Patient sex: M
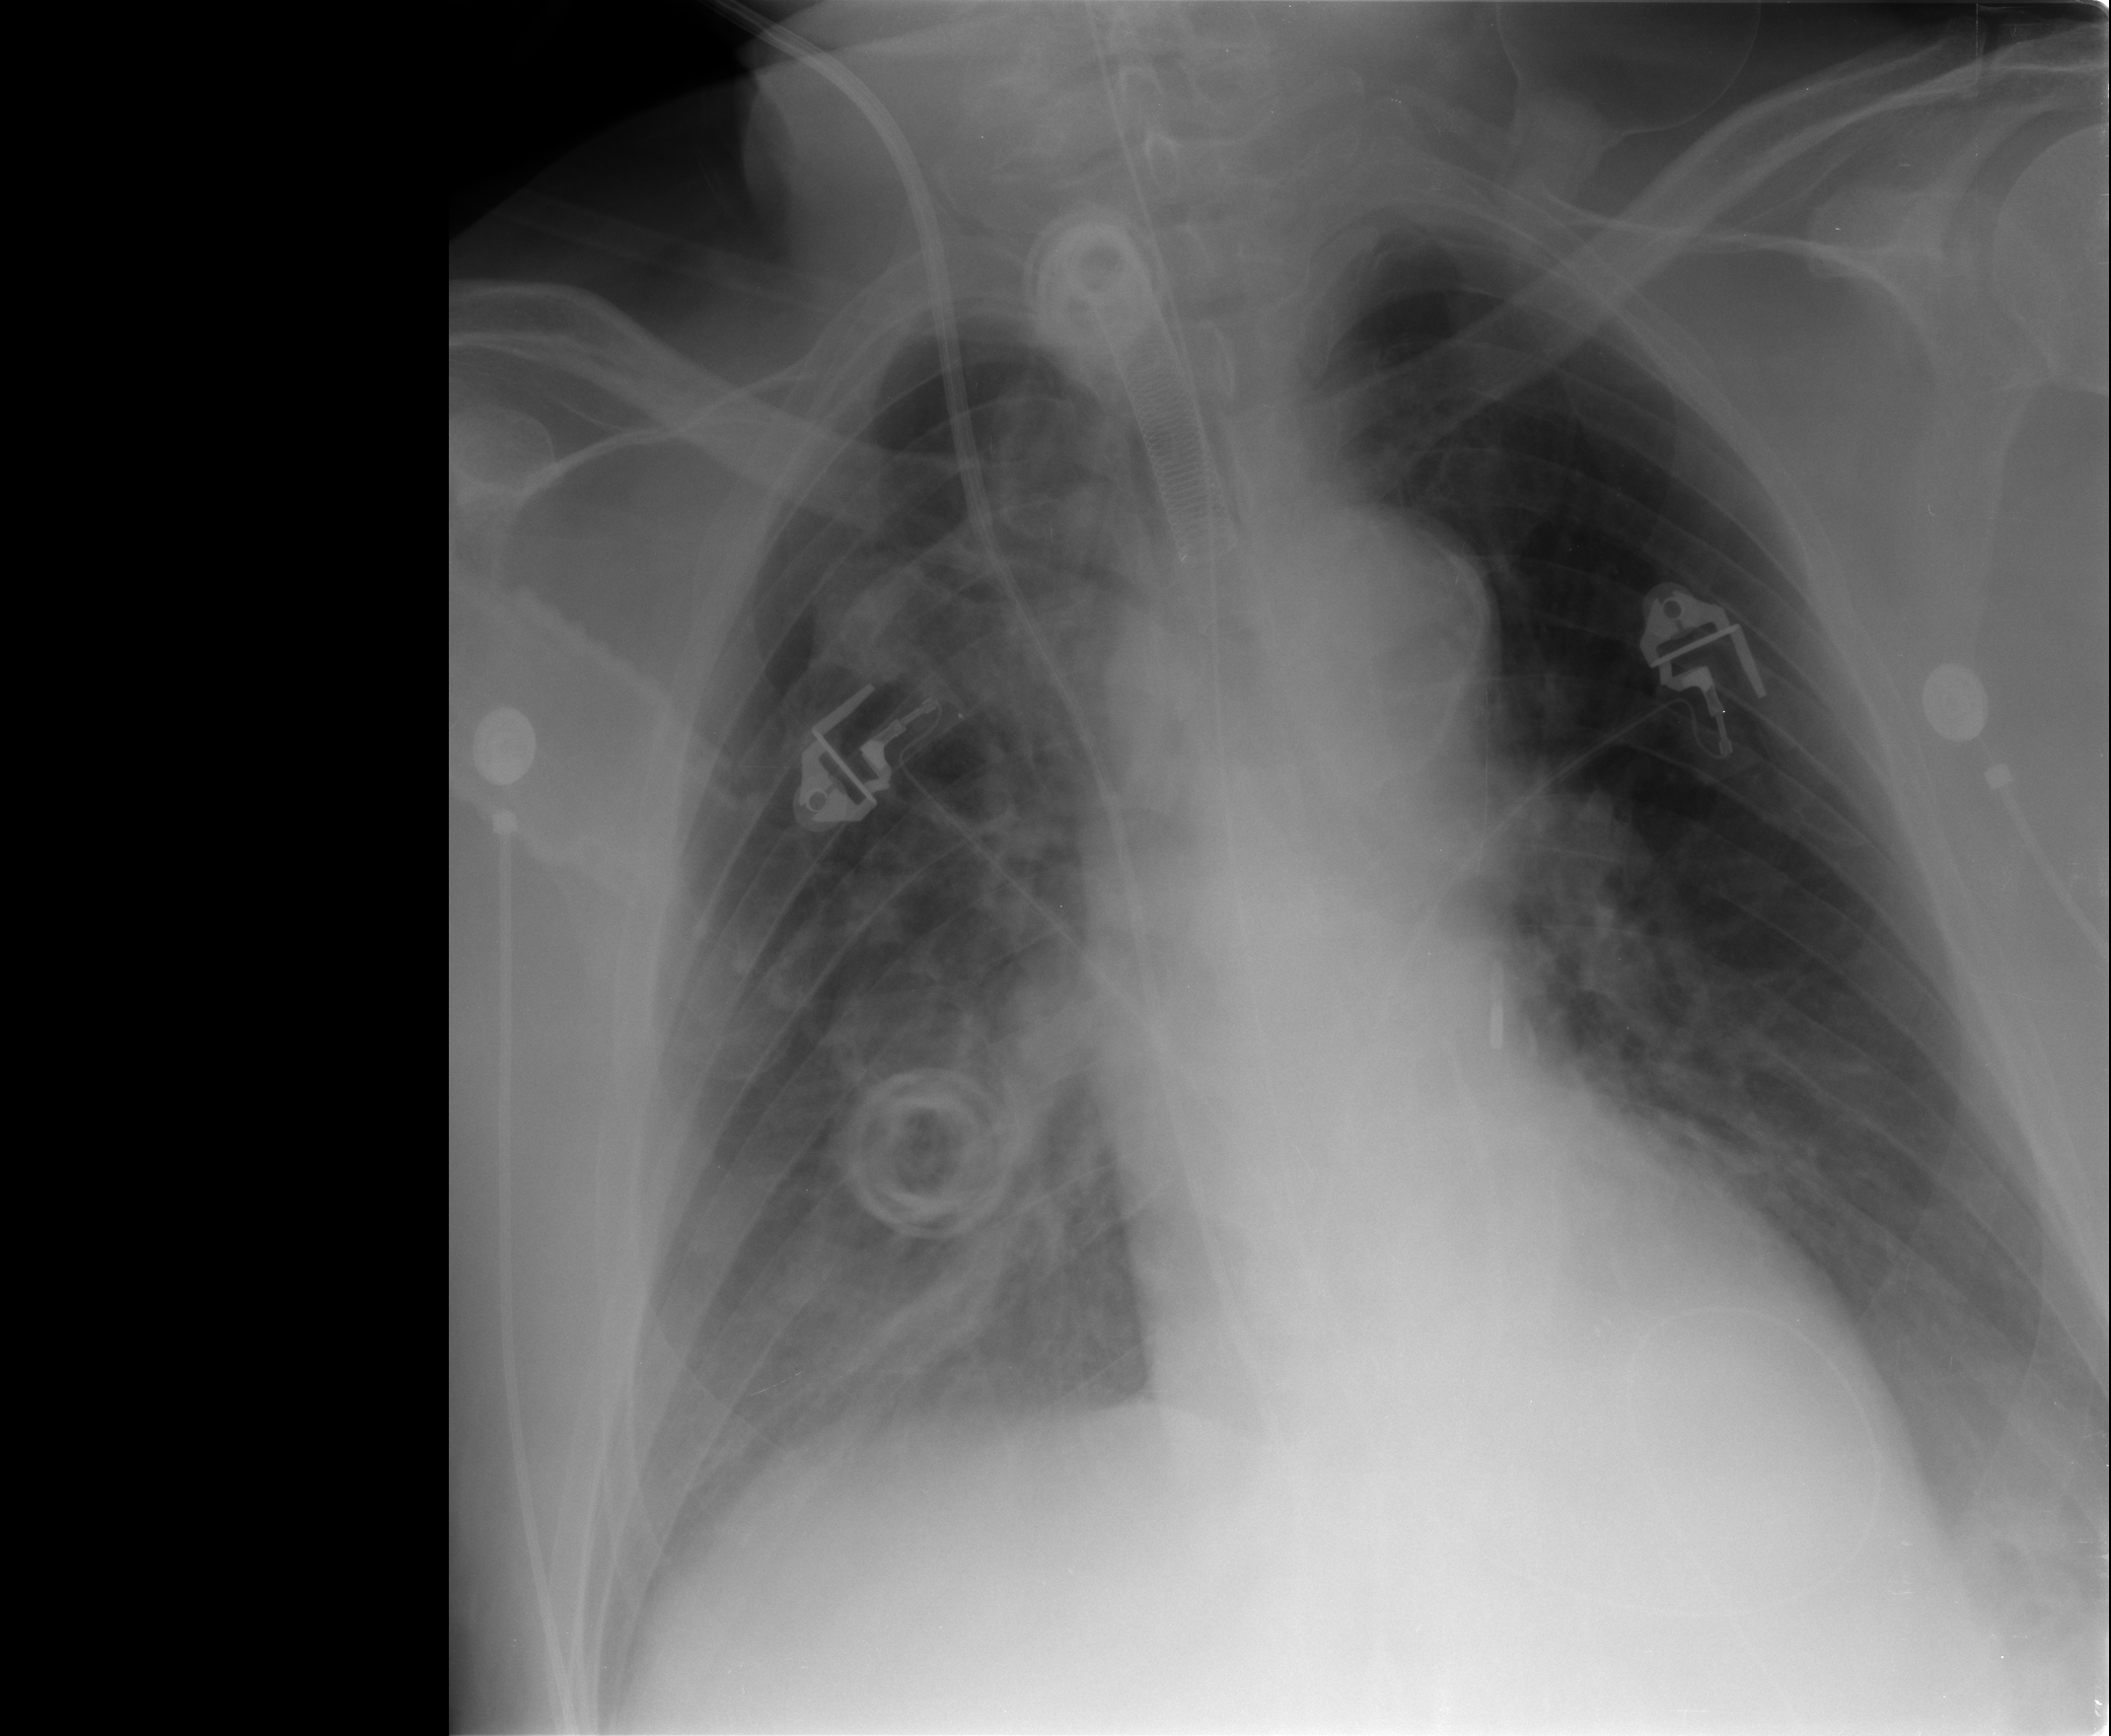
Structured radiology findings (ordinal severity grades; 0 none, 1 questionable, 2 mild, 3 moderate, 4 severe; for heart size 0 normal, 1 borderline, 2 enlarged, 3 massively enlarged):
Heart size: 0
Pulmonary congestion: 0
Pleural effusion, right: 0
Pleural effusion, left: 1
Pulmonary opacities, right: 2
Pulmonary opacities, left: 0
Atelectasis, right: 2
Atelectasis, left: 2